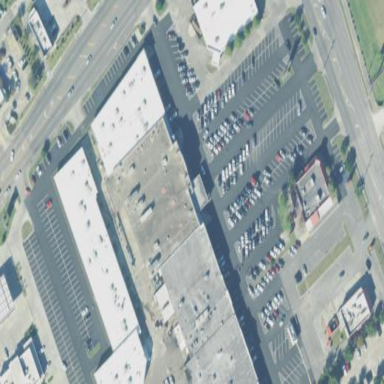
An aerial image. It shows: Retail area.